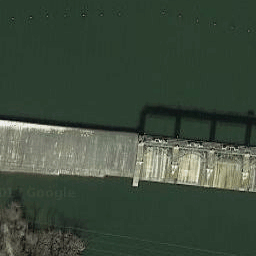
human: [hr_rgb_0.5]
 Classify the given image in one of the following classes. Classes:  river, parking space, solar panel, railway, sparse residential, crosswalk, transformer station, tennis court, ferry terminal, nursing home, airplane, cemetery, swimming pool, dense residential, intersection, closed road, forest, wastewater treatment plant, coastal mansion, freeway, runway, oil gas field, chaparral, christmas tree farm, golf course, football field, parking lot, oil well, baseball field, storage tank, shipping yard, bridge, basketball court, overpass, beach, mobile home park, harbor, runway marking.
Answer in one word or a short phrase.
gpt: bridge